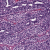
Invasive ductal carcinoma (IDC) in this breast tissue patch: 0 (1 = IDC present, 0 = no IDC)